You are looking at a signal-to-image encoding: consecutive vibration samples arranged as the rows of a grayscale square. What is the most likely bearing condition (normal, inner_race, outer_race, ball)?
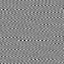
Answer: outer_race